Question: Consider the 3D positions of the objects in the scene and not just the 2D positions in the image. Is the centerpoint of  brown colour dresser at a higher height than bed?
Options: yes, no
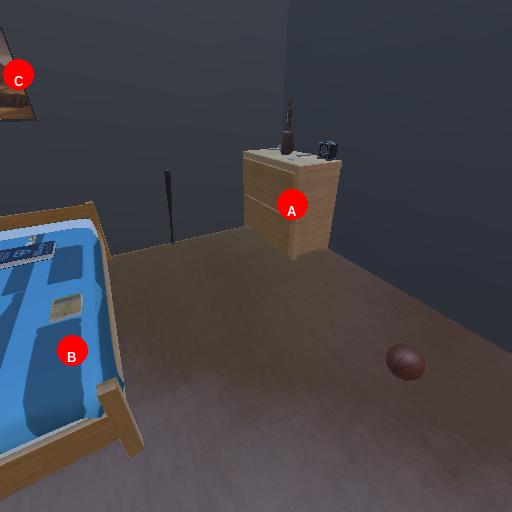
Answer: yes